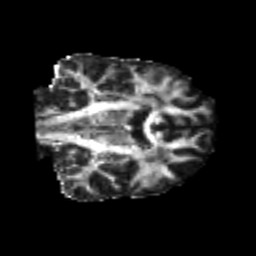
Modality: FA
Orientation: coronal
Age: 26
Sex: male
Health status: healthy
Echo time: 0.074 s